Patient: sex F, age 65
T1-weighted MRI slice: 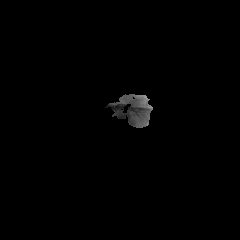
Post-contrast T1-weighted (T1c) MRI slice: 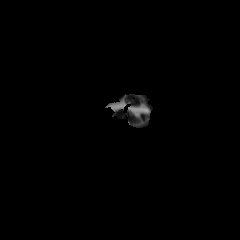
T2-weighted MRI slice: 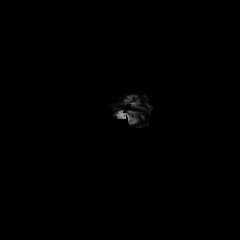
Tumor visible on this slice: no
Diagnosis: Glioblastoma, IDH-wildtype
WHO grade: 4